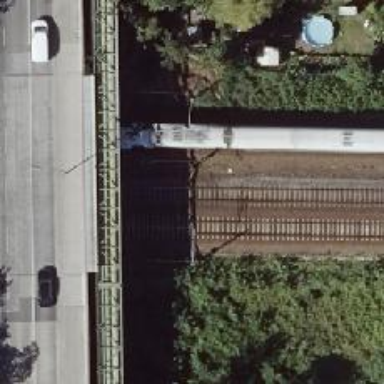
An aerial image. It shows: Railway milestone with catenary mast.